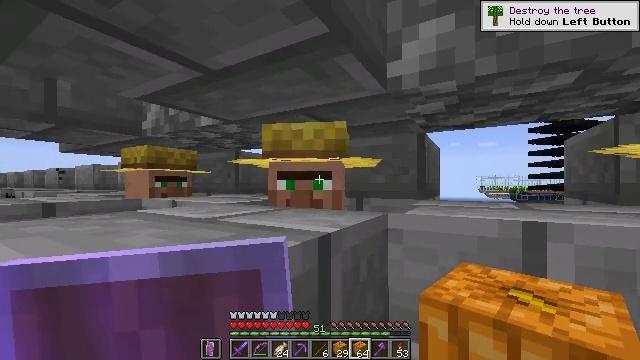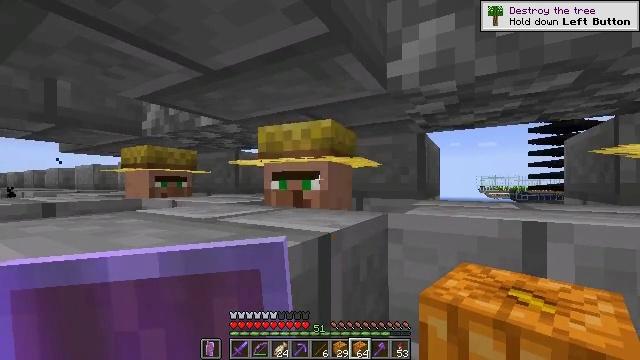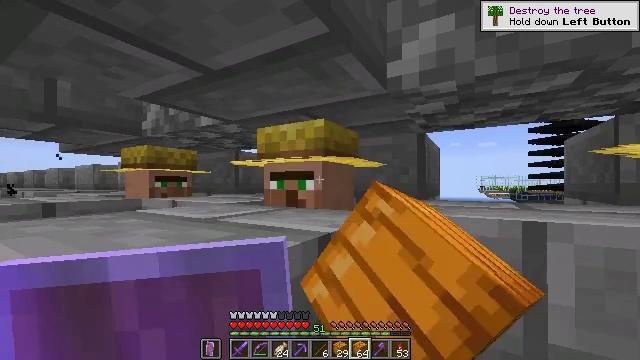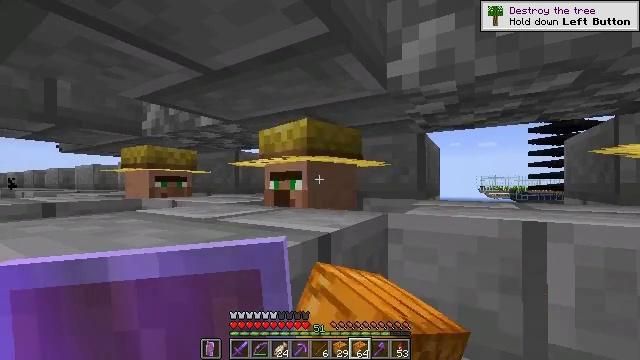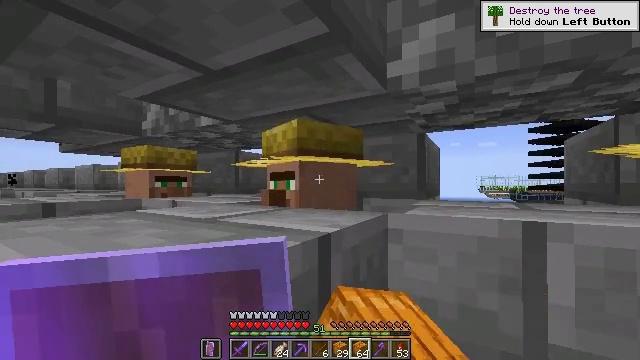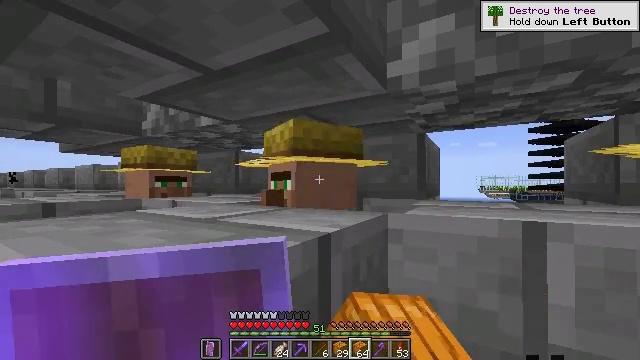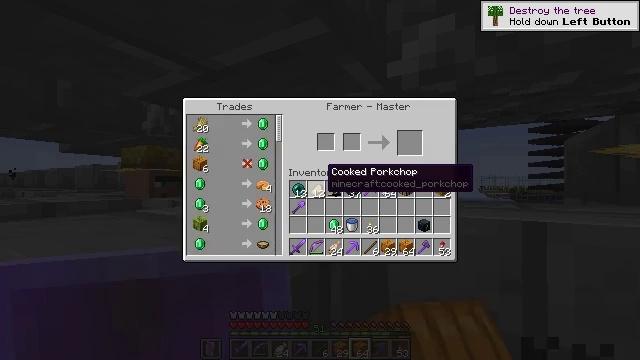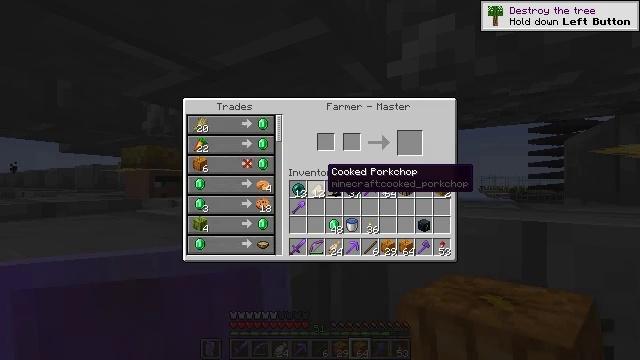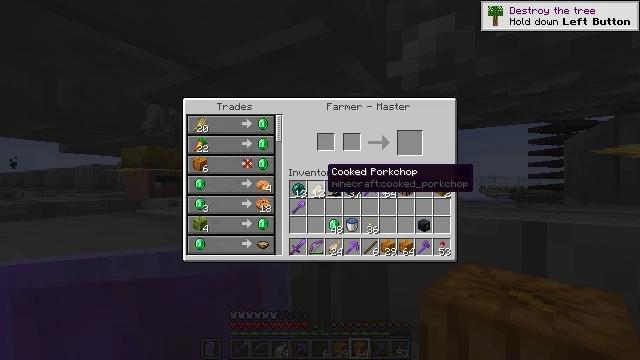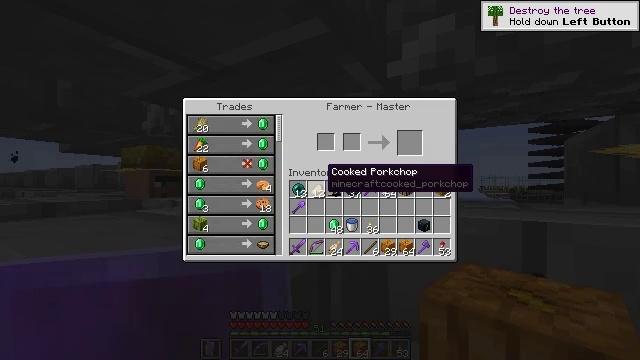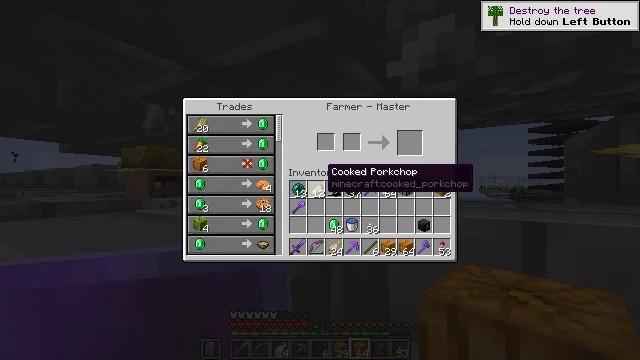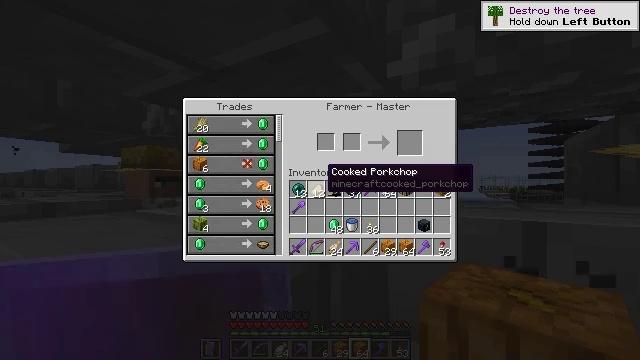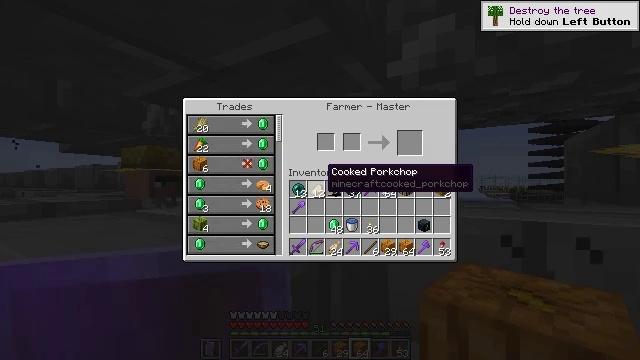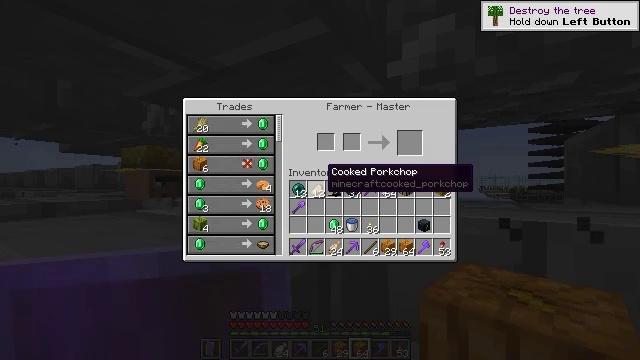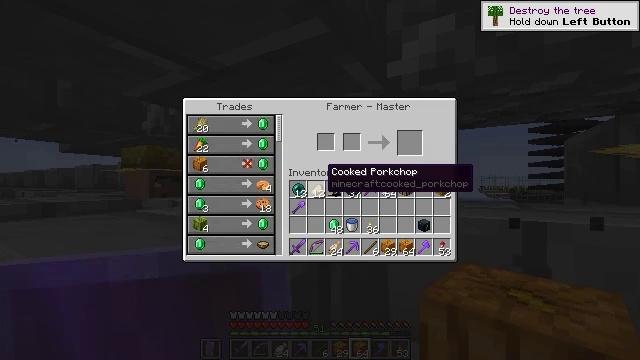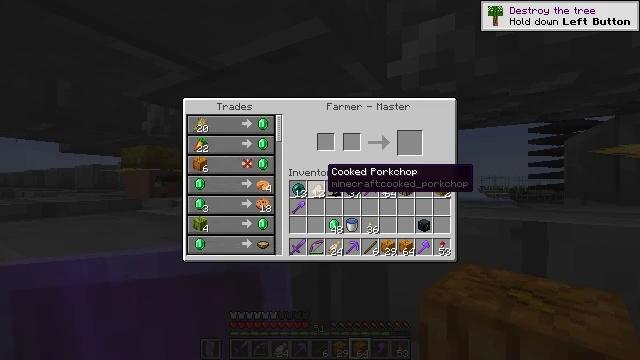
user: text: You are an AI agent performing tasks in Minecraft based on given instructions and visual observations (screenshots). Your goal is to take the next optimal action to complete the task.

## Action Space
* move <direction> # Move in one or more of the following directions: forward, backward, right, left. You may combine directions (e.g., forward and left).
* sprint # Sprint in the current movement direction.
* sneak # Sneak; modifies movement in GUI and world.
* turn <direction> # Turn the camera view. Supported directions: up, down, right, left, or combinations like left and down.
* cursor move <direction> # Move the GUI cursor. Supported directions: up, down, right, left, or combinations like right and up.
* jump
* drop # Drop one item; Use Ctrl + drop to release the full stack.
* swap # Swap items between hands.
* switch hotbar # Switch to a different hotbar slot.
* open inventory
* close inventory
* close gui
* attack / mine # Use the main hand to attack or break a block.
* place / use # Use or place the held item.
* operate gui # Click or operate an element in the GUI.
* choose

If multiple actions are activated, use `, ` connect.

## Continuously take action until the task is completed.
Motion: motion action
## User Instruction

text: Craft a lantern from iron nuggets and a torch.
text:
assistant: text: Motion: use / place
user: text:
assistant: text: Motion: use / place
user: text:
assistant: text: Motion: use / place
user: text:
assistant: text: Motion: use / place
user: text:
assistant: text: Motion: no_op
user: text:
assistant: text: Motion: no_op
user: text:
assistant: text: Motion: no_op
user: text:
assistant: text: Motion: no_op
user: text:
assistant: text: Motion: no_op
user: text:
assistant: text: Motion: no_op
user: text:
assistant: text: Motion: no_op
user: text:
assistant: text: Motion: no_op
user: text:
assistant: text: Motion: no_op
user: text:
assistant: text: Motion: no_op
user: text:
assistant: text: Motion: no_op
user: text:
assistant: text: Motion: no_op
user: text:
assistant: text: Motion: no_op
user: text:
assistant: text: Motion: no_op
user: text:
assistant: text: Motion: no_op
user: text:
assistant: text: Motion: no_op
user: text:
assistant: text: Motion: no_op
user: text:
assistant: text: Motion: no_op
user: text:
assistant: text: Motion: no_op
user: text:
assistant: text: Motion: no_op
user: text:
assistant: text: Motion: turn left and down
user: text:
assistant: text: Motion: turn left and down
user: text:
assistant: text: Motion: turn left
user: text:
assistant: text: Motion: turn left
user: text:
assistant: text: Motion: no_op
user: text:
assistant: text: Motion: no_op